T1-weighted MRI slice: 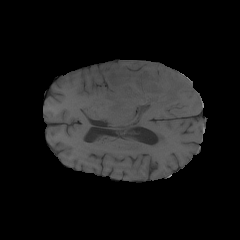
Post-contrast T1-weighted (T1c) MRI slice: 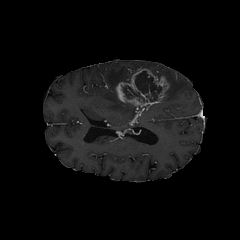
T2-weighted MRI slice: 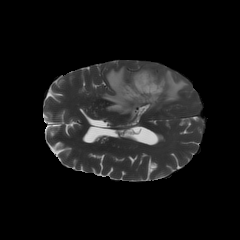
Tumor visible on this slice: yes